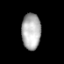
Tissue: prostate
Cell type: Fibroblasts
Senescence score: 0.6918
Nuclear area (px): 674
Mean DAPI intensity: 177.361